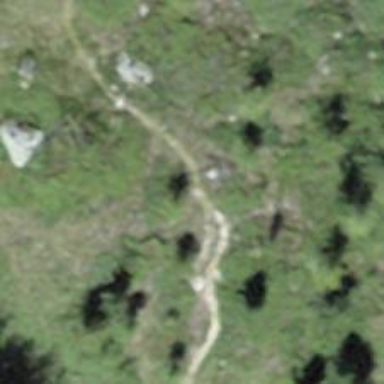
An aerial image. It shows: Path.